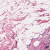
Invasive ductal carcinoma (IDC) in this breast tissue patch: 1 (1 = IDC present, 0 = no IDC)